Brain MRI, t1w sequence, axial 2D slice.
Patient: age 34, sex F, weight 95 kg, height 1.95 m
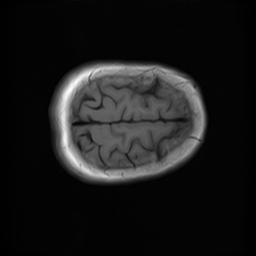